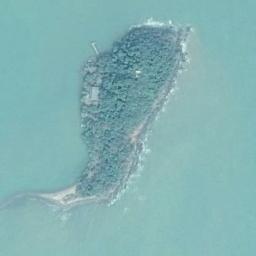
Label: island